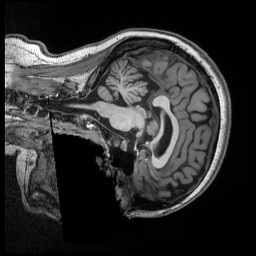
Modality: T1w
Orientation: sagittal
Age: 21
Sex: female